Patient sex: M
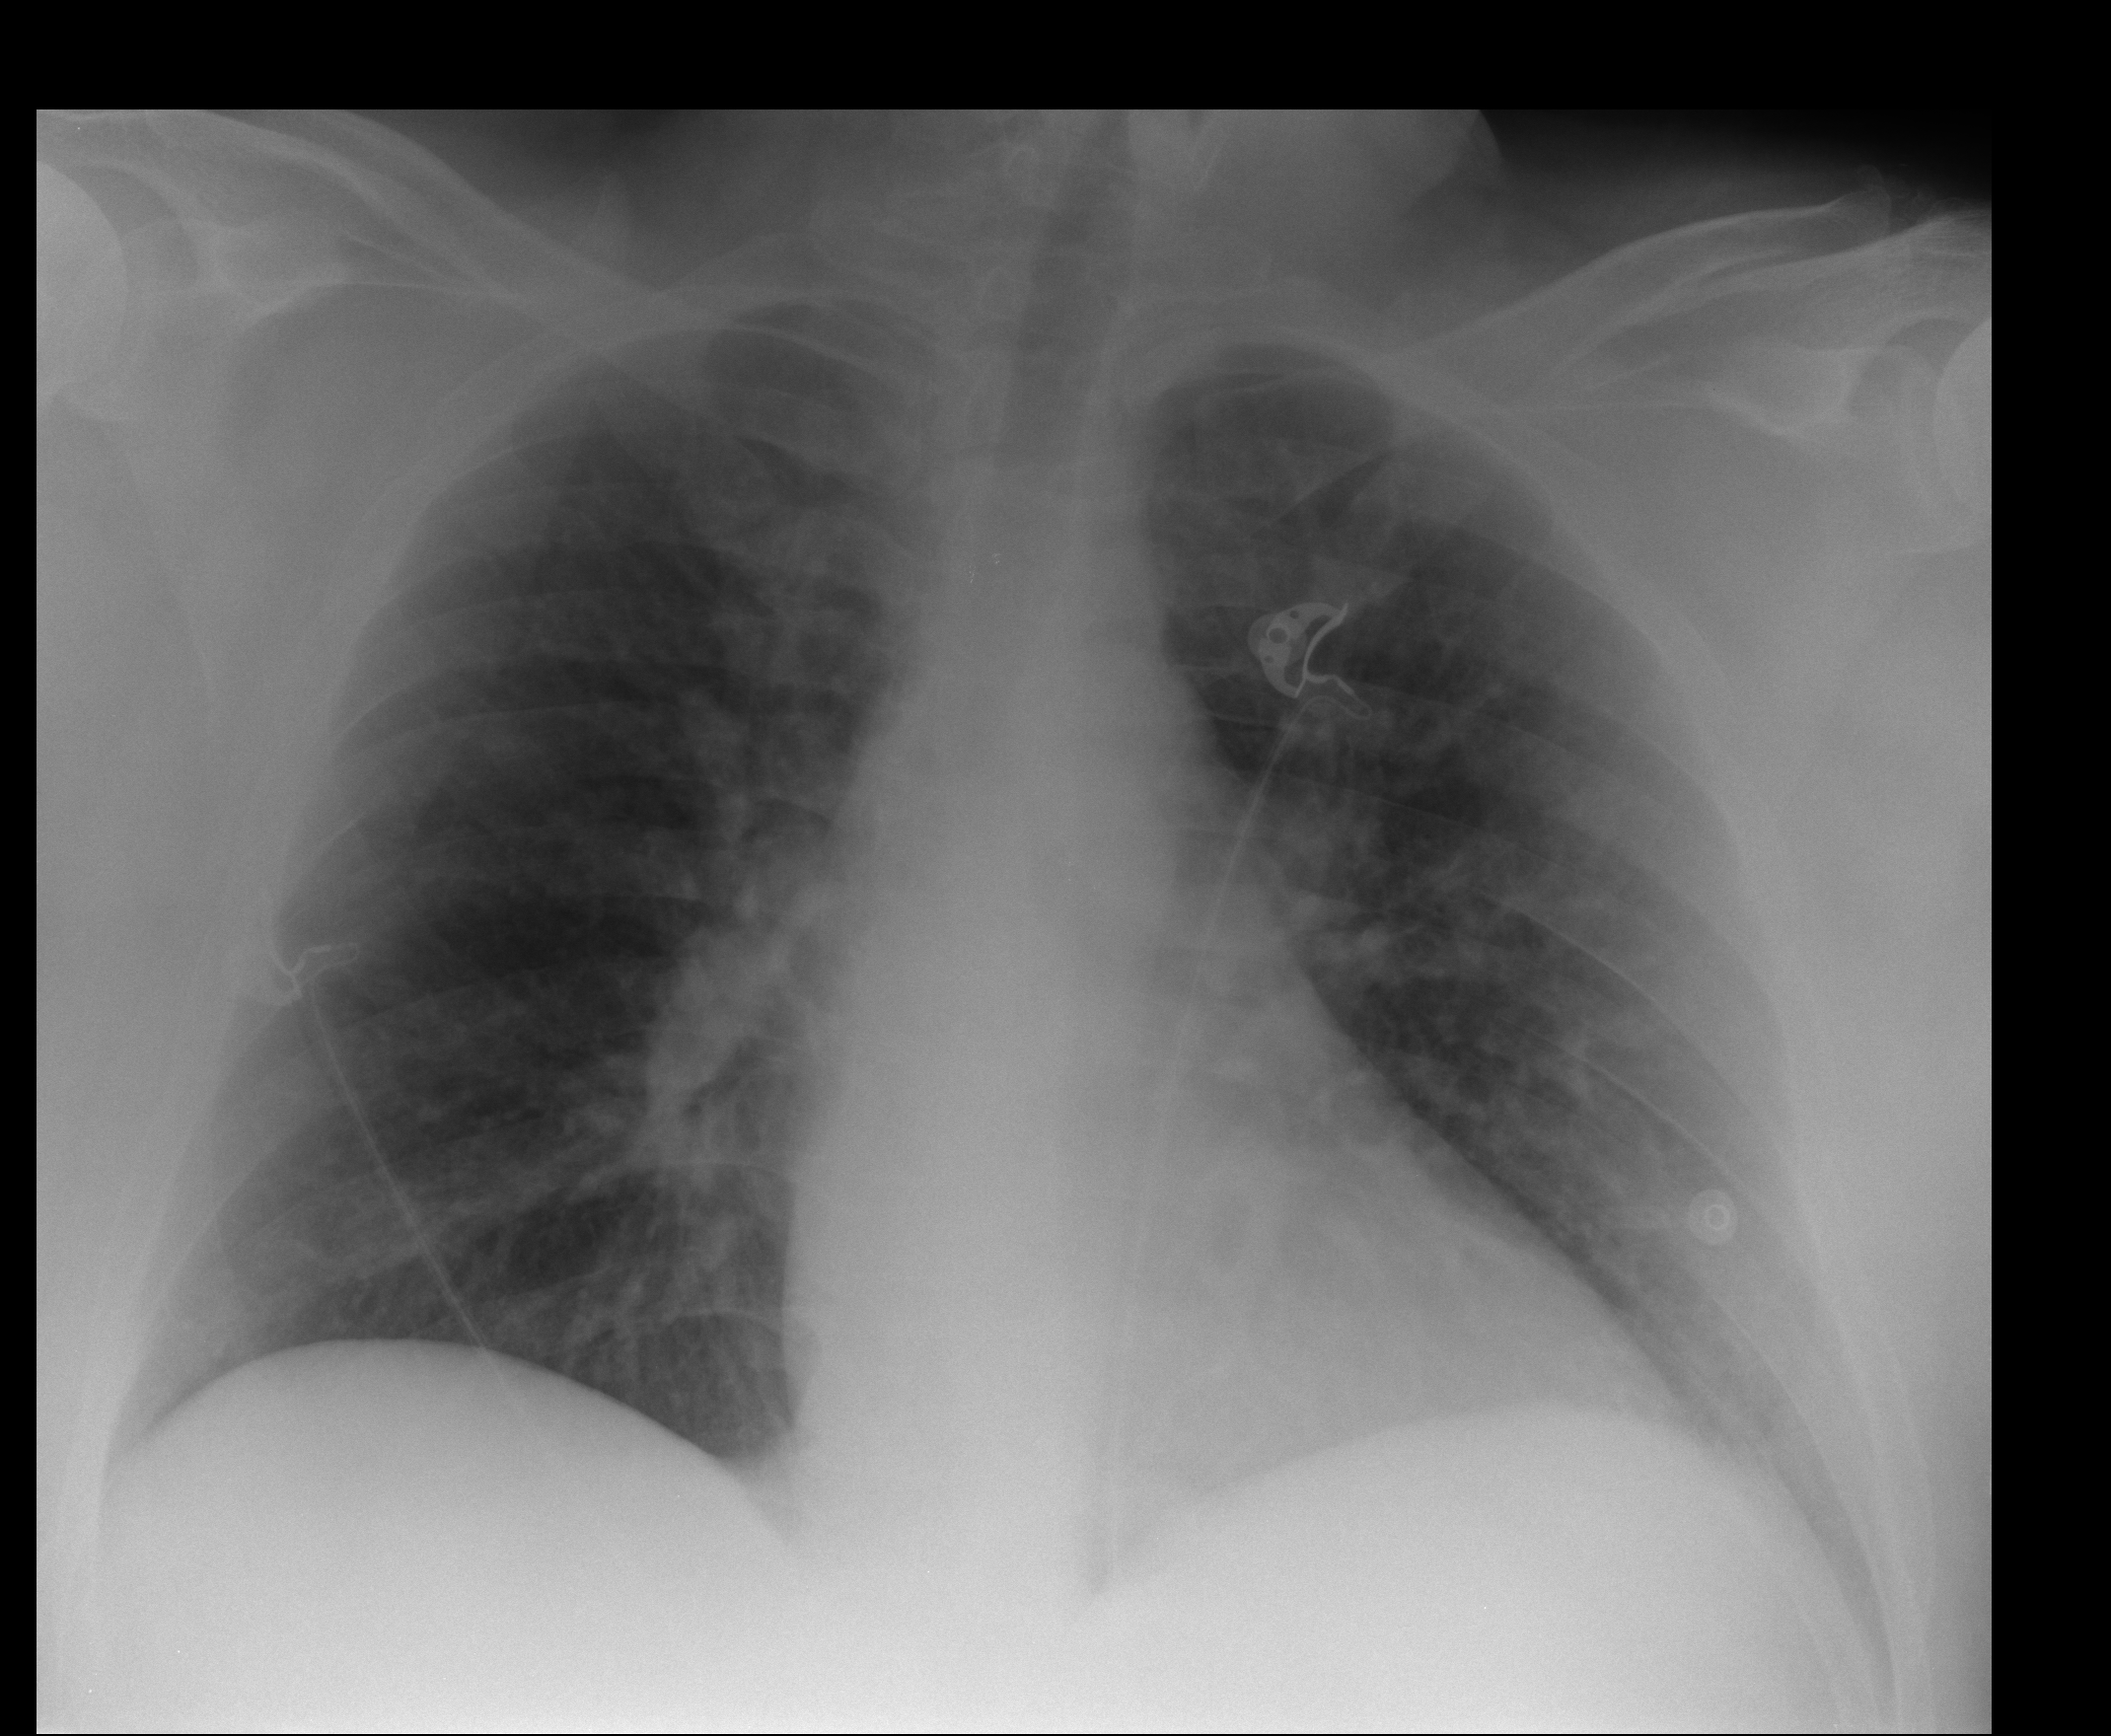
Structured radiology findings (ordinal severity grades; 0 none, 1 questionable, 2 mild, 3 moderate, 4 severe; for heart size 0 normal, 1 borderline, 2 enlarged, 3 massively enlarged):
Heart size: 2
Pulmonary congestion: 3
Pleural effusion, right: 0
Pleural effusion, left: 0
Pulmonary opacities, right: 2
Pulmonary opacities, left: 2
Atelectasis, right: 0
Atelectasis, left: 0